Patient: sex M, age 51
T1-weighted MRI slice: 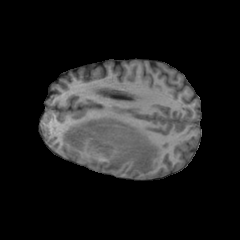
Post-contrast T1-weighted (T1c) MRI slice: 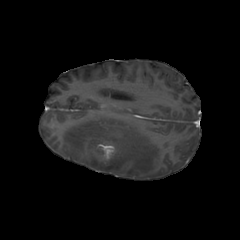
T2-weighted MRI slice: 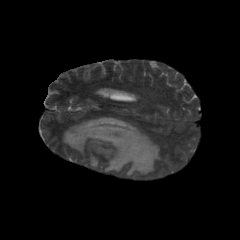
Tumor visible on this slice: yes
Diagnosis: Glioblastoma, IDH-wildtype
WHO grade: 4